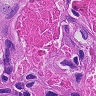
Metastatic tissue present: yes